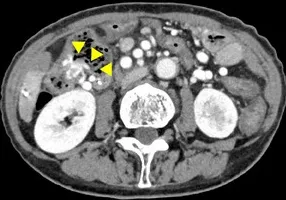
Colonic varices (yellow arrowhead).
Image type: radiology (ct)